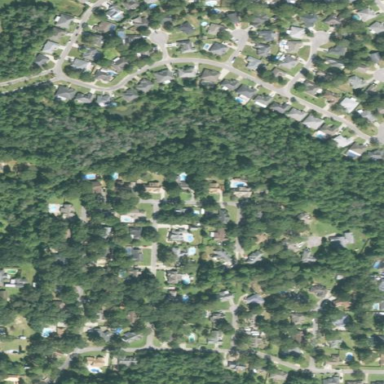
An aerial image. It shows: Residential area consisting of single-family homes.